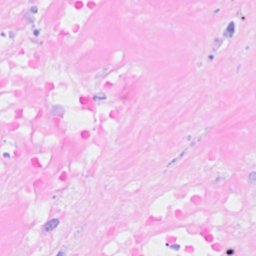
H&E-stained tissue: Breast